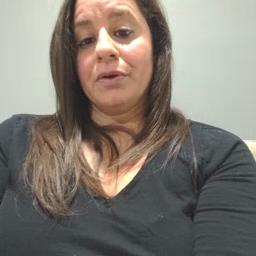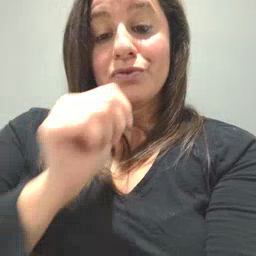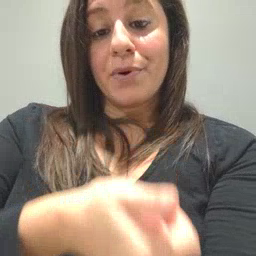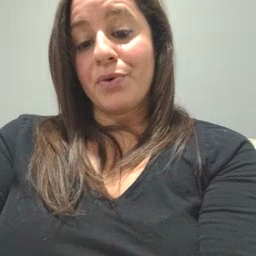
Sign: tomorrow